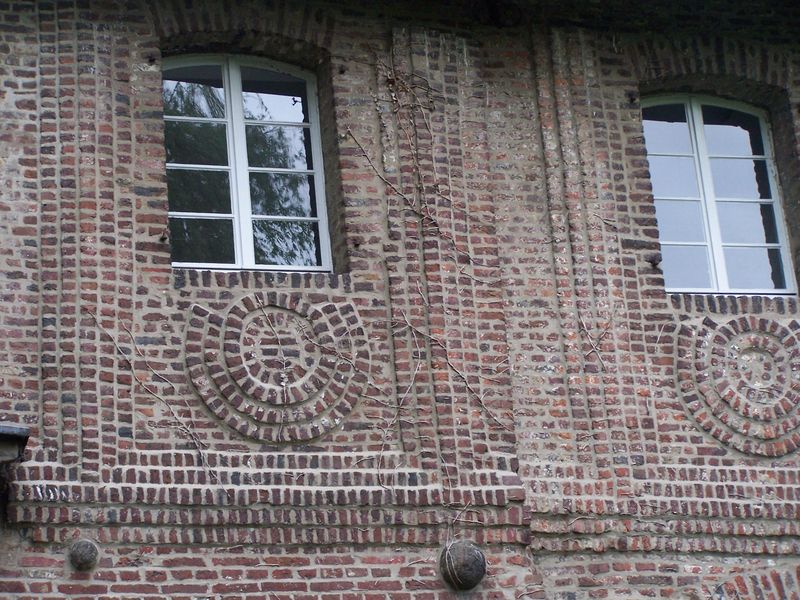
Titel: Schloss Rheydt
Standort: Mönchengladbach-Rheydt (EU - NRW)
Schlagwörter: baum, braun, fenster, glas, muster, architektur, rahmen, spiegelung, kreis, rund, fassade, zwei, mauer, sprossenfenster, ziegel, backstein, dekor, foto, mauerwerk, kugel, kugeln, sims, efeu, klinker, laibung, struktur, romanik, rechteckig, schnecke, bewuchs, ziegelmauer, mörtel, kanonenkugel, kanonenkugeln, romani, klingker